Current action and preconditions to check: trajectory_clear

Your task: For each precondition in the list above, predict whether it will hold at this action.

Consider the current scene as observed from the mobile robot's camera, and analyze the predicted future states of all dynamic agents (e.g., people, animals, vehicles, or any moving entities) within the NEXT SECOND.

IMPORTANT: Only answer "very likely" if you are absolutely certain—based on strong, clear evidence—that a dynamic agent will violate the precondition in the predicted future state. Do NOT answer "very likely" for unlikely, ambiguous, or low-probability risks.

Ask yourself for each precondition: Is there a high probability, with clear and convincing evidence, that the predicted future states of any dynamic agent will interfere with the predicted future state of the currently executing action within the NEXT SECOND, causing that precondition to fail?

Assess the risk level based on these predictions. Use "likely" or "very likely" if motions create a clear risk of interference.

Use "neutral" or "improbable" if agents are nearby but their predicted paths are clearly diverging or non-conflicting.

Failure Risk Categories: "very improbable", "improbable", "neutral", "likely", "very likely"

Answer Format: Output ONLY the probability_of_failure value from these categories: "very improbable", "improbable", "neutral", "likely", "very likely"

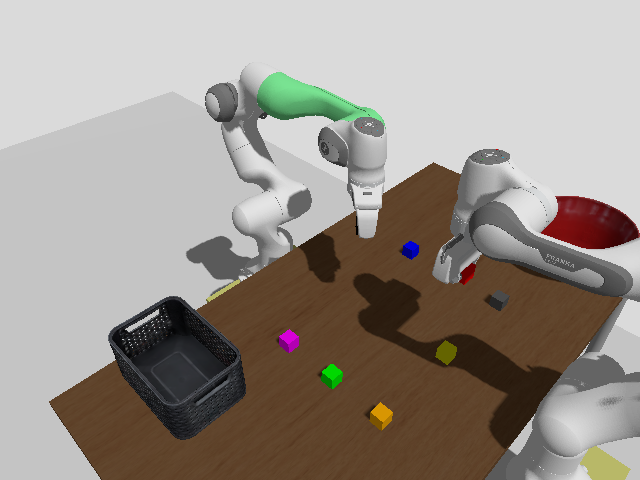

Answer: improbable